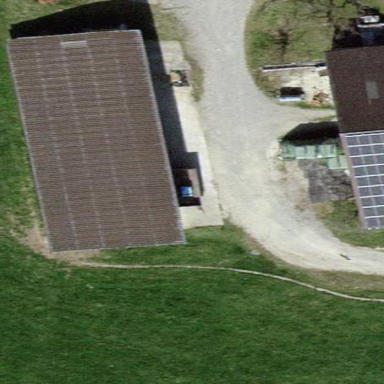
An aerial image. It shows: Skillion-roofed farm auxiliary building.